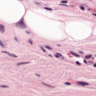
Metastatic tissue present: no